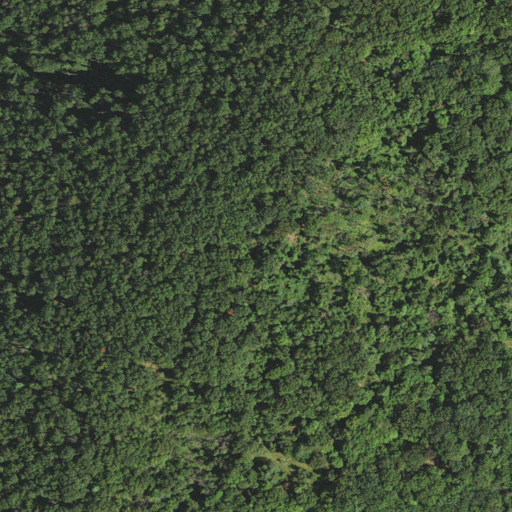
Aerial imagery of mountain in Virginia named Supin Lick Mountain containing deciduous forest, grassland, and mixed forest